Interaction volume radius: 5 \u00c5
Interaction volume height: 40 \u00c5
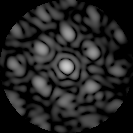
Disorder parameter: 0.507